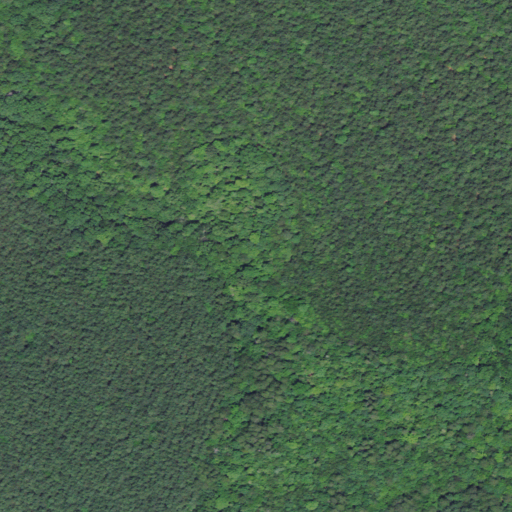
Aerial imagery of depression(s) in Tennessee named Frazier Bottoms containing evergreen forest, mixed forest, deciduous forest, and low intensity development